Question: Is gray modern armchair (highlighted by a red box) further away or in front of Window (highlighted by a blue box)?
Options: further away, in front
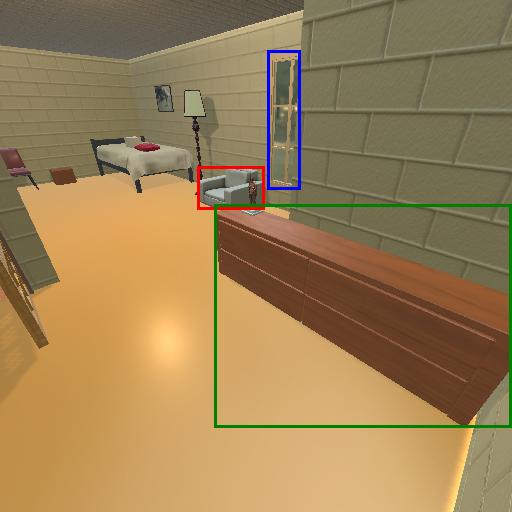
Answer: further away